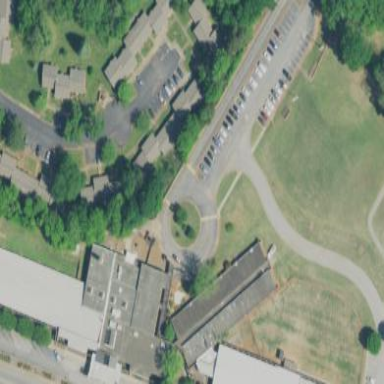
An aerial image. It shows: School.